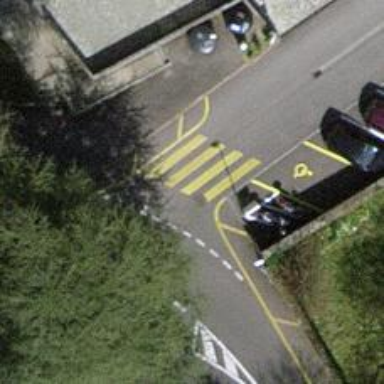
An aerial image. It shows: Zebra crossing on the road.